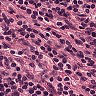
Metastatic tissue present: no